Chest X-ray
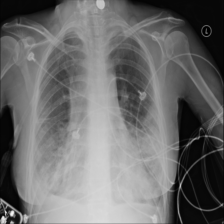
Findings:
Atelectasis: negative
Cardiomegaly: negative
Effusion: positive
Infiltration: negative
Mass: negative
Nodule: negative
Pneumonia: negative
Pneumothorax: negative
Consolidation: negative
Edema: negative
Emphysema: negative
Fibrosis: negative
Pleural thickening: positive
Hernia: negative